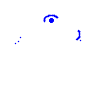
Particle: electron